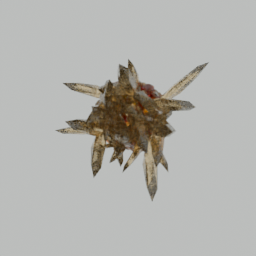
Label: decoration